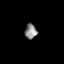
Tissue: prostate
Cell type: T cells
Senescence score: 0.7548
Nuclear area (px): 174
Mean DAPI intensity: 139.862